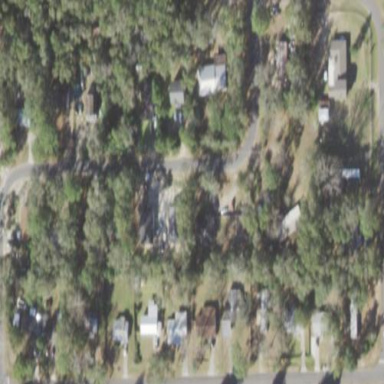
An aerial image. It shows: This residential area consists of single-family homes.